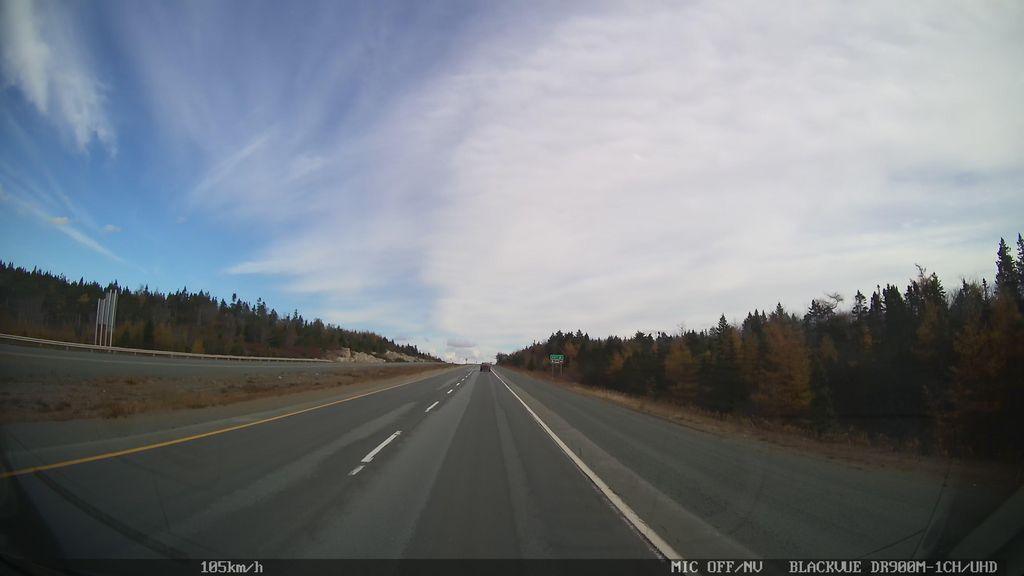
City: halifax